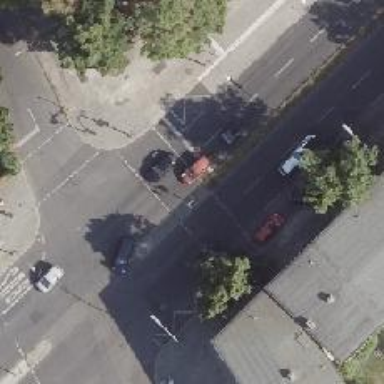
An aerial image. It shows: Footway located on traffic island.